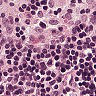
Metastatic tissue present: no